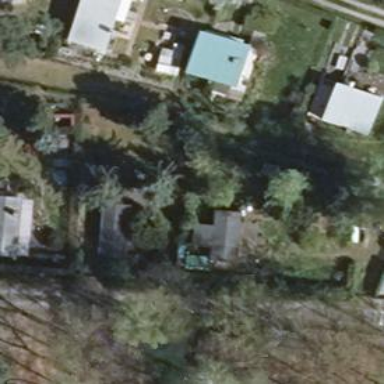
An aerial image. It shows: Evergreen needle-leaved tree.